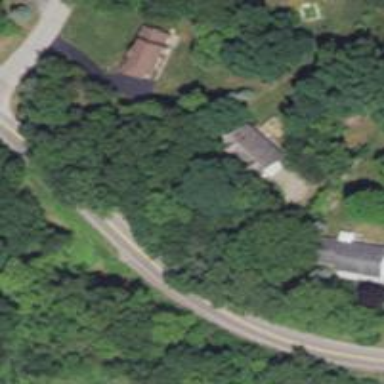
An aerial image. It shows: Driveway leading to service road.